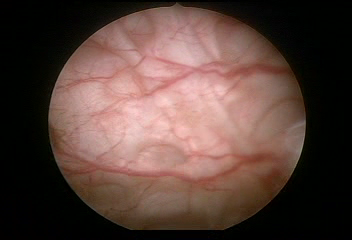
Modality: WLC
Class: Normal mucosa
Bladder cancer association: No